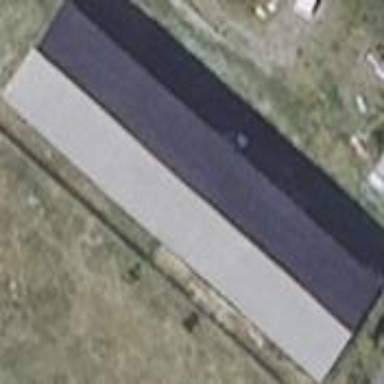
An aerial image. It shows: Gabled building with grey roof oriented along its structure.